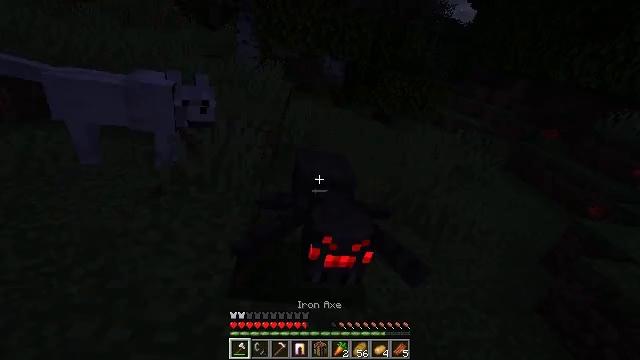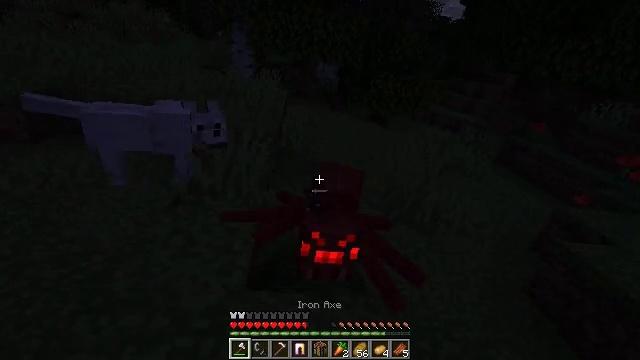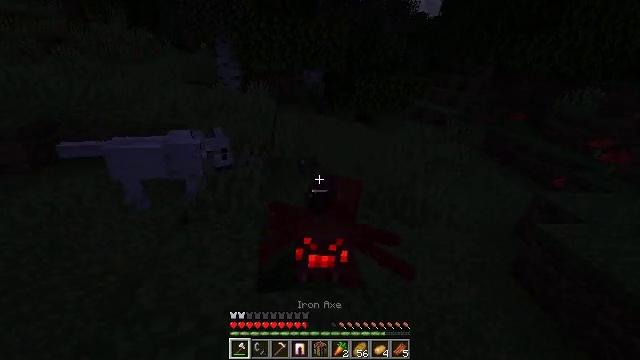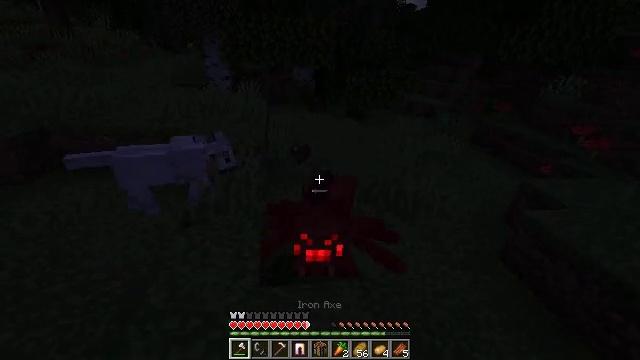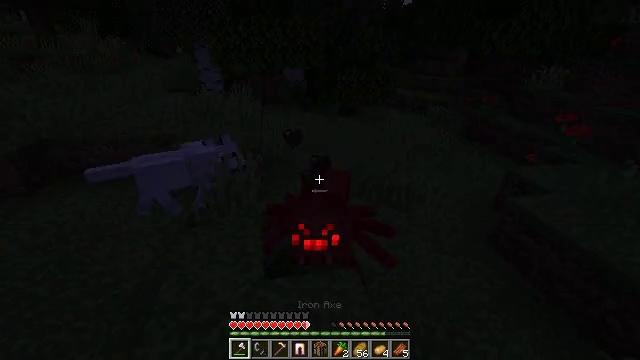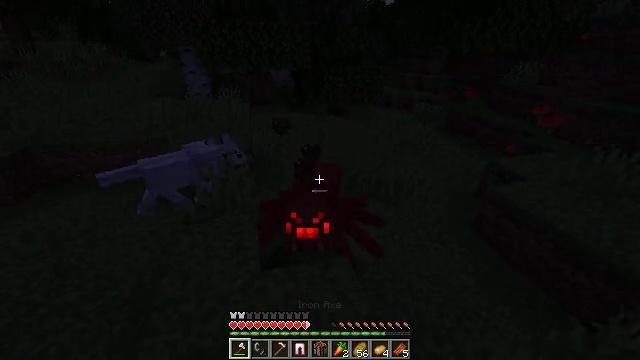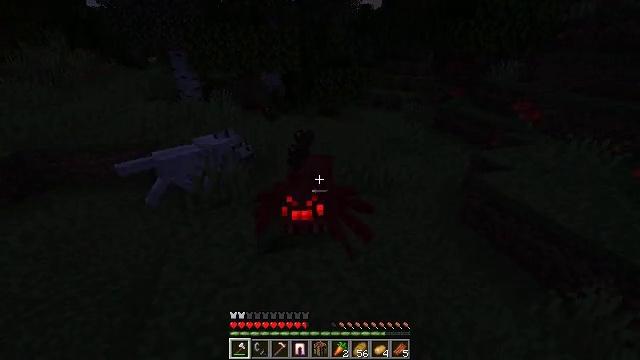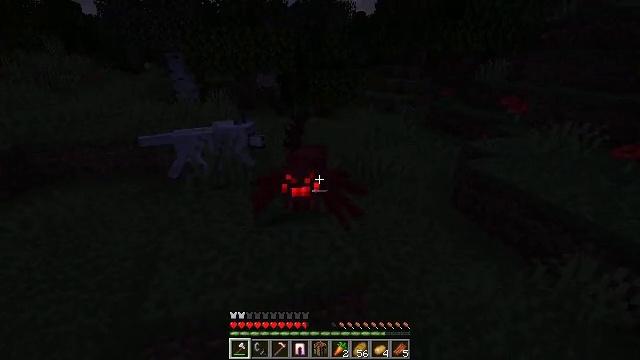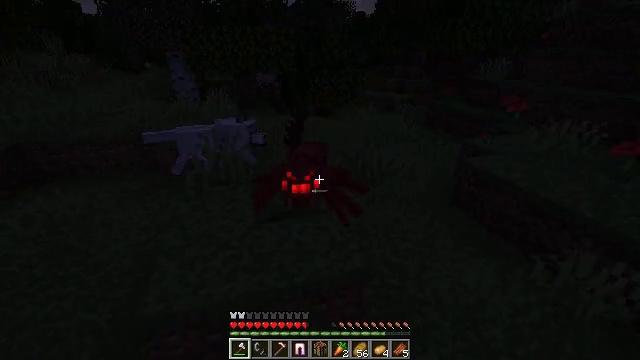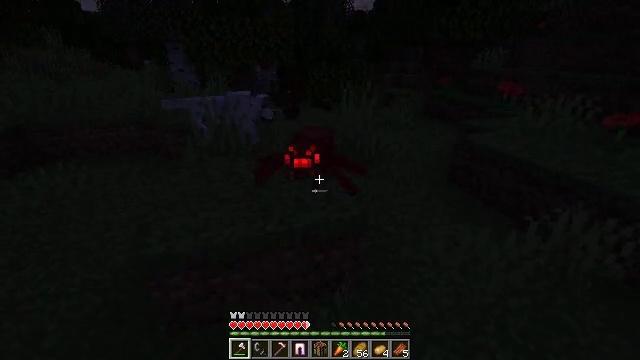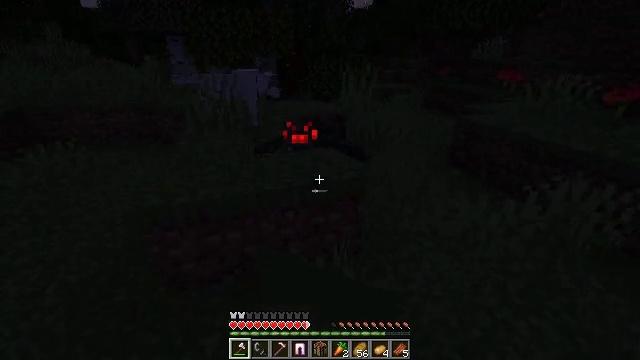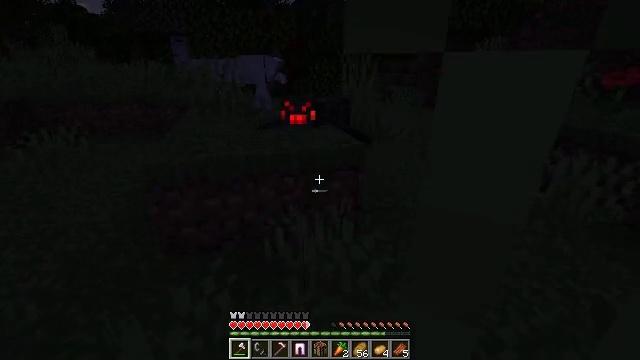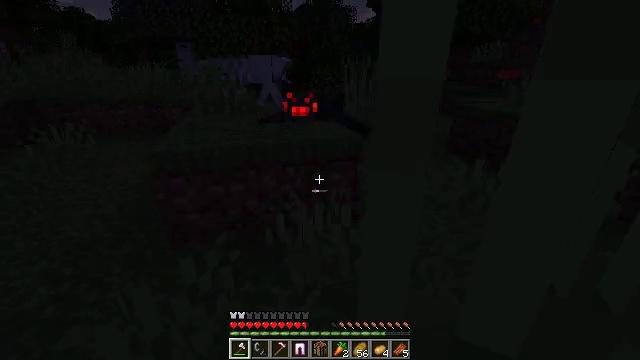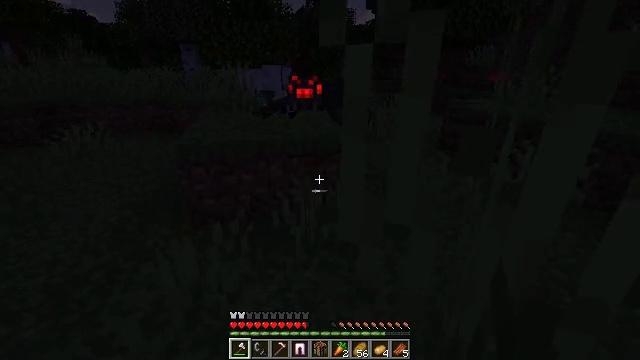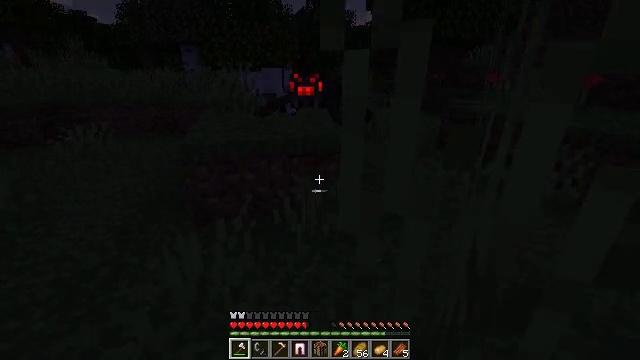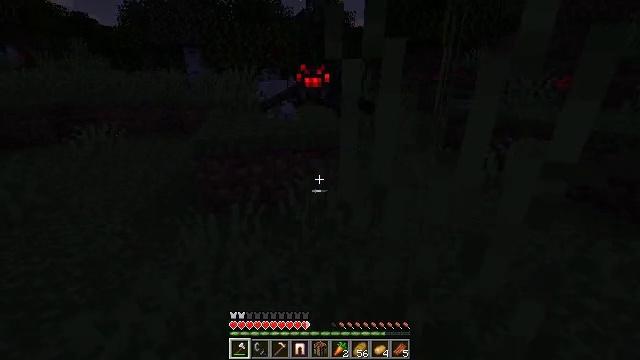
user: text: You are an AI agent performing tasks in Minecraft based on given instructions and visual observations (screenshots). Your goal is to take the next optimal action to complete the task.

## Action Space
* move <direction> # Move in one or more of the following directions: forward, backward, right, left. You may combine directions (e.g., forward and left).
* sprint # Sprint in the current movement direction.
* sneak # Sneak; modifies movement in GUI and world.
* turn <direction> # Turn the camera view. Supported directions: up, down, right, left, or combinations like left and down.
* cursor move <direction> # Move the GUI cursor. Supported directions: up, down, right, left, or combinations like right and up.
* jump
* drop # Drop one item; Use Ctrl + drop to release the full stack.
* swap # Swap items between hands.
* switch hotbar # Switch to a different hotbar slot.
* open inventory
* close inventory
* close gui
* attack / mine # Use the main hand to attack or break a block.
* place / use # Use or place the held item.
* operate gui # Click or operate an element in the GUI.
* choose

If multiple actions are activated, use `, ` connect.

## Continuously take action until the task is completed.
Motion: motion action
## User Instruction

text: Mine tall grass from the ground.
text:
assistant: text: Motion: move back, attack / mine
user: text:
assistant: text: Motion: move back, turn right
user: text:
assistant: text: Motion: move back, turn right, attack / mine
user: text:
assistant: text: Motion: move back, turn right, attack / mine
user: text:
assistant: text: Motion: move back, turn right, attack / mine
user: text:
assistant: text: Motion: move back, turn right
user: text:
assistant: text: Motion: move back, turn up
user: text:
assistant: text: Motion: move back
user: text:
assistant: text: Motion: no_op
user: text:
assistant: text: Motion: no_op
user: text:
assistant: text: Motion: move back, turn up
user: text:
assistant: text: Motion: move back, turn up
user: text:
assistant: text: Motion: move back
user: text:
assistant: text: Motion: move back
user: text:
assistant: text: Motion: move back
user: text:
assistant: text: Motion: move back
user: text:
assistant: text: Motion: move back
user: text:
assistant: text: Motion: move back
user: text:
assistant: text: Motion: move back and move right, jump
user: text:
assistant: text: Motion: move back and move right, jump
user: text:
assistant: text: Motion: move back and move right, jump
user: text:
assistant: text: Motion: move back and move right, jump
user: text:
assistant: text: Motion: move back and move right, jump
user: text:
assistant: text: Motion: move back and move right, jump
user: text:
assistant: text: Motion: move back and move right
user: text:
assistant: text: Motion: move back and move right
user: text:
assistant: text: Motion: move back and move right, turn down
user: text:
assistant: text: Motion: move back
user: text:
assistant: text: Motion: move back
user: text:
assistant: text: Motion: no_op